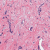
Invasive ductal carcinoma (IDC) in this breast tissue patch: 1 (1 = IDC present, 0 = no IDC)